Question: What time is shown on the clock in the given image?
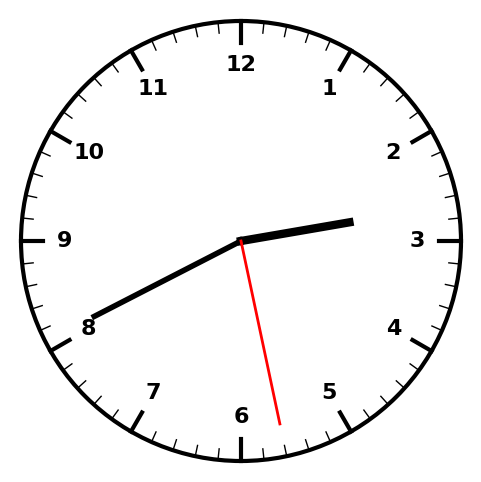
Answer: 02:40:28